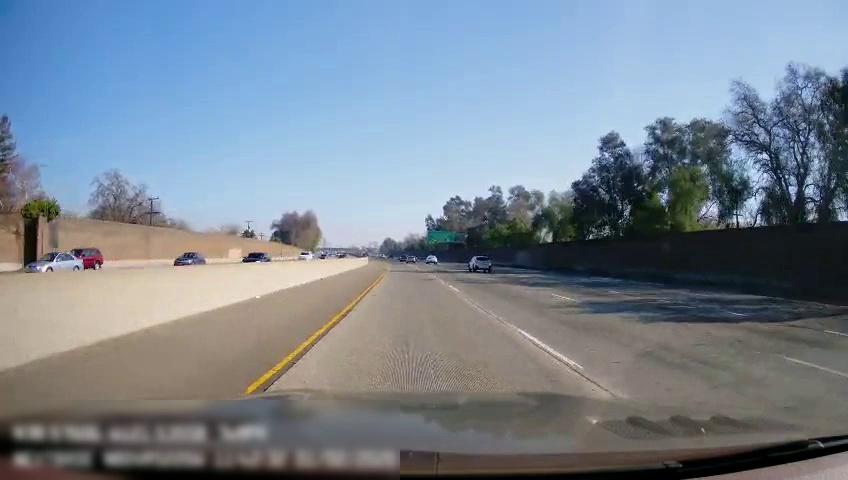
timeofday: Day
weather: Sunny
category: Vehicles | Car
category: Vehicles | SUV
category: Vehicles | Truck
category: Vehicles | Car
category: Vehicles | SUV
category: Drivable Space
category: Vehicles | Car
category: Vehicles | SUV
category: Lanes | Current Lane
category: Lanes | Current Lane
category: Lanes | Current Lane
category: Lanes | Alternate Lane
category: Traffic | Signs